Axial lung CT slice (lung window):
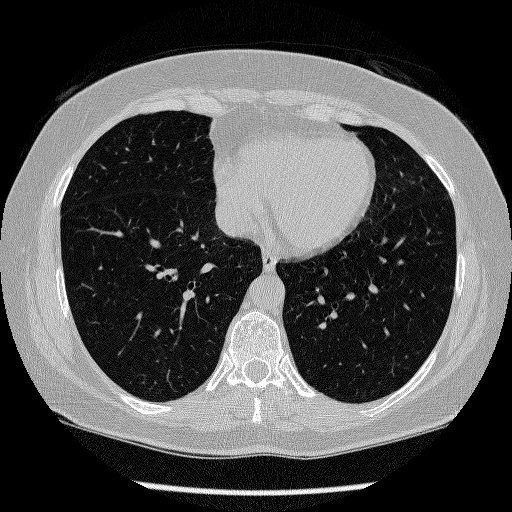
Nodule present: no